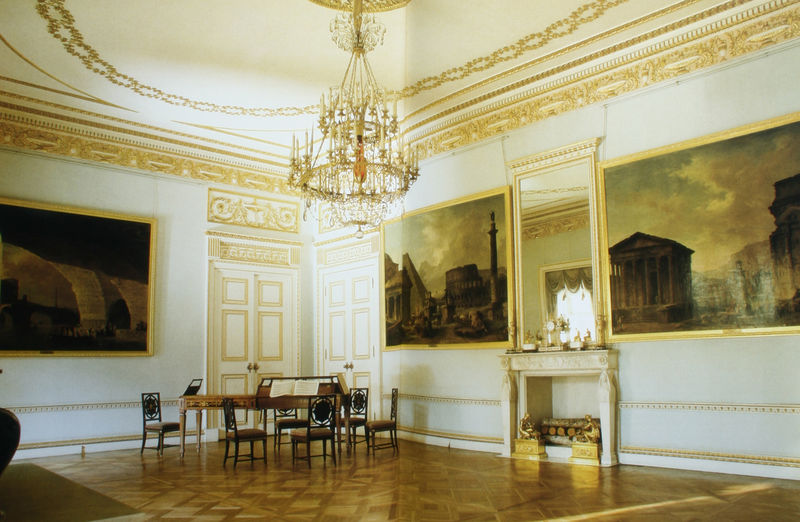
Titel: Tanzsaal im Erdgeschoss
Künstler: Charles Cameron
Standort: St. Petersburg
Institution: Schloss Pawlowsk
Schlagwörter: blau, flügel, gemälde, himmel, schatten, weiß, wolken, gelb, ocker, braun, fenster, hell, holz, lampe, licht, marmor, raum, schmuck, schwarz, stuhl, stühle, säule, tisch, tür, zimmer, rot, schloss, beige, malerei, muster, ornament, wand, barock, rahmen, innenraum, instrument, möbel, spiegel, spiegelung, boden, gold, interieur, sessel, decke, innen, klassizismus, renaissance, kamin, ofen, oval, rund, bilder, ecke, kaminsims, italien, türen, noten, notenständer, parkett, saal, figuren, kuppel, romantik, bordüre, gardinen, gestühl, polster, salon, holzboden, dekor, klavier, musikzimmer, notenblätter, notenheft, ornamente, piano, verzierung, wandmalerei, uhr, flügeltür, kerzen, kronleuchter, leuchter, lüster, stuck, parkettboden, lichteinfall, halle, foto, fotografie, photographie, wände, fussboden, antike, buch, burg, palast, gross, ruinen, bilder im bild, rom, heft, photo, fries, rauten, kerzenleuchter, kristall, farbfoto, antik, obelisk, holzscheite, tempel, fresko, kassettentür, empire, furnier, verzierungen, fresco, ablage, sitzmöbel, feuerstelle, palais, karmin, robert, ansichten, flügeltüren, kaminzimmer, coloseum, kolosseum, luster, ölbilder, anitke, kristalleuchter, cembalo, landschaften, gelbstichig, kristallleuchter, kamien, parket, bodenerhöhung, feuerstele, holzbodne, kaminböcke, spinett, stühöe, table, chair, bilder an der wand, tischgruppe, shtühle, holzseite